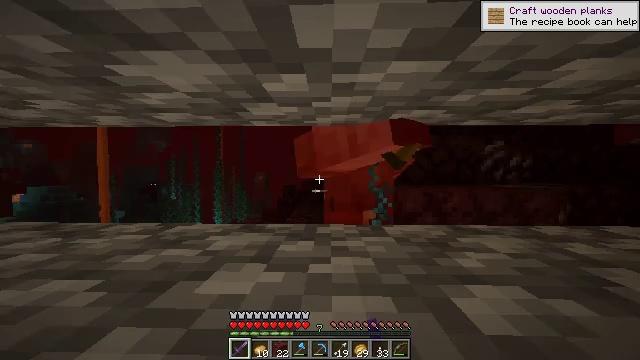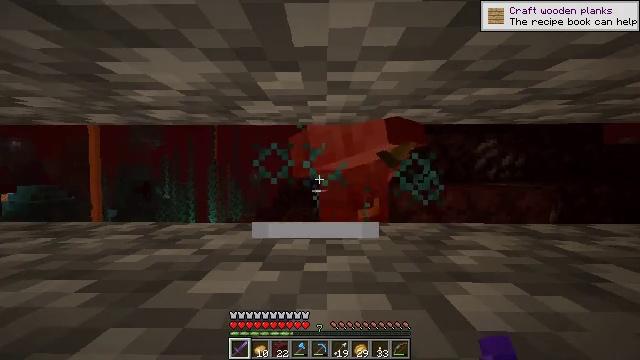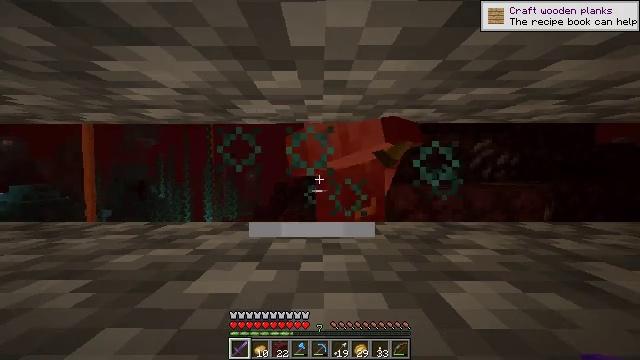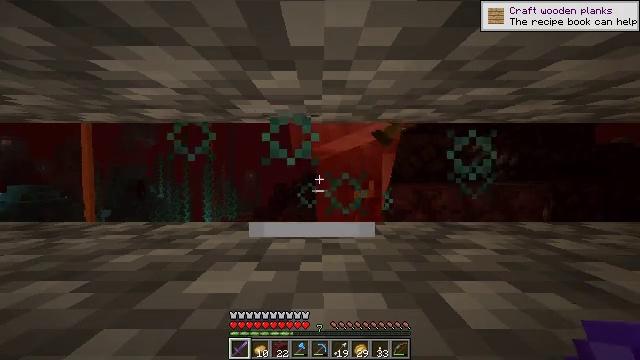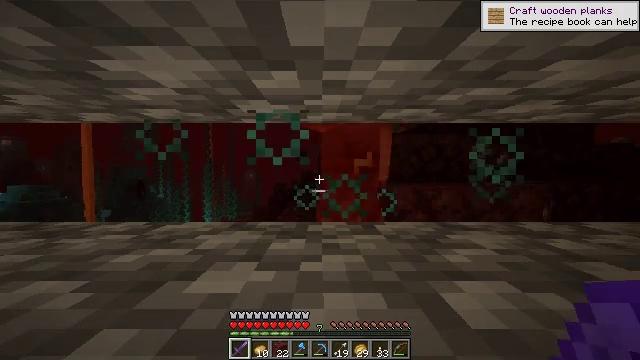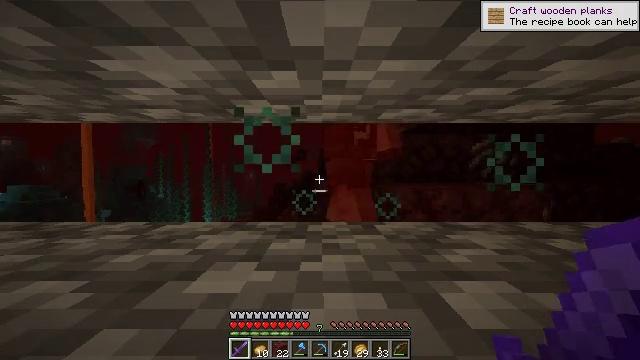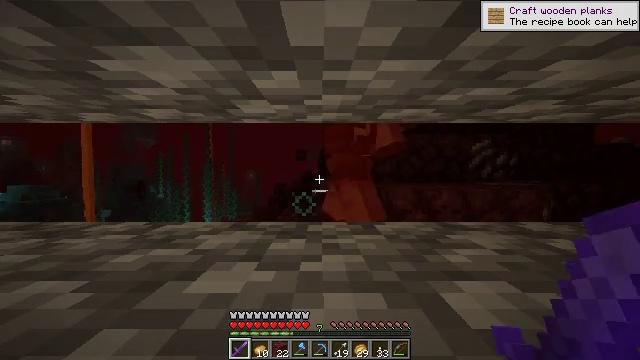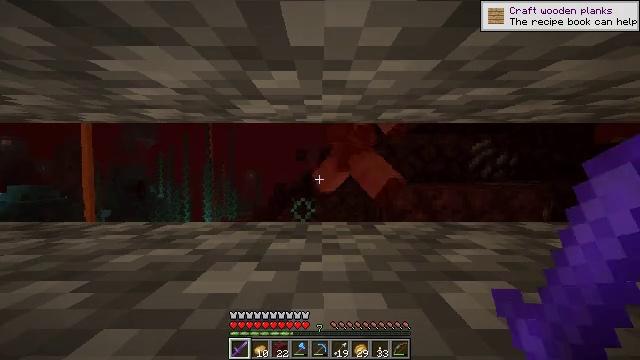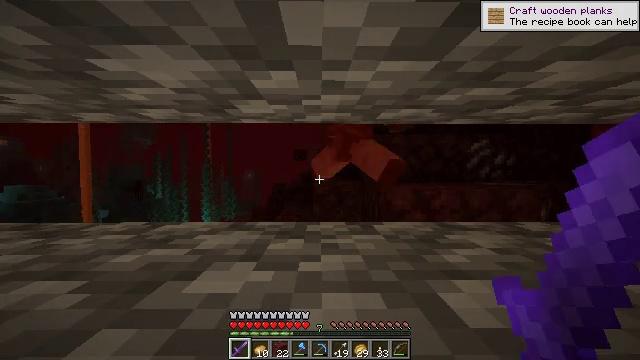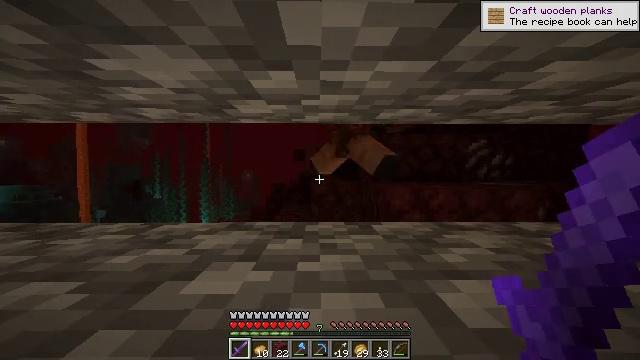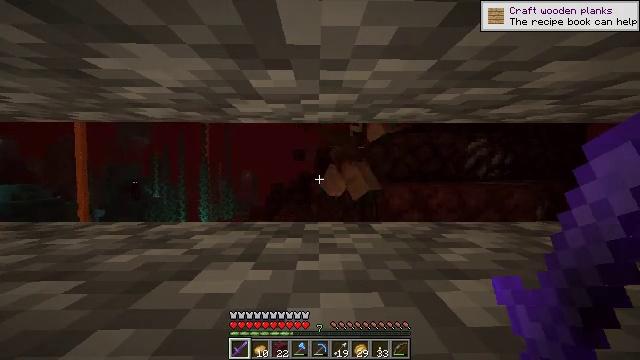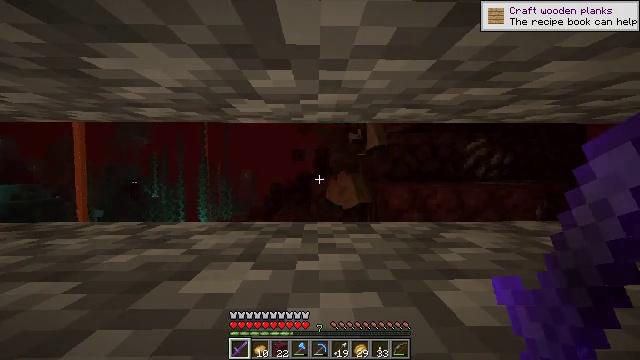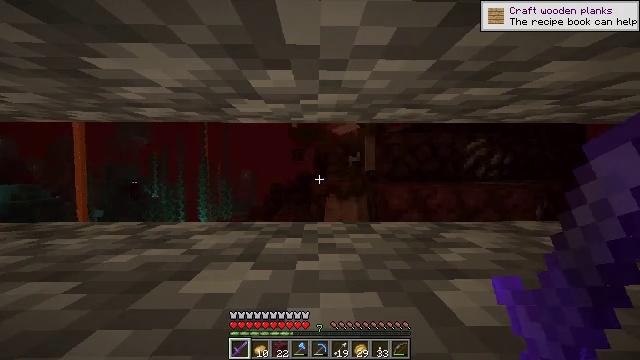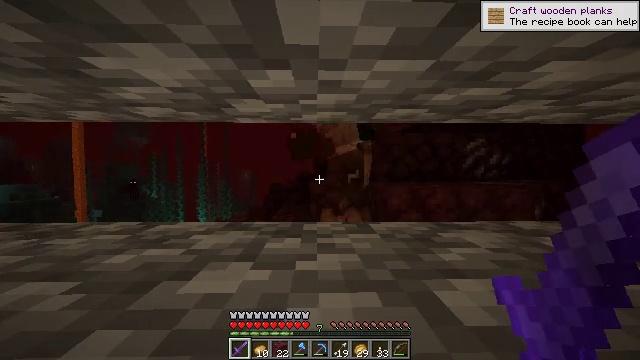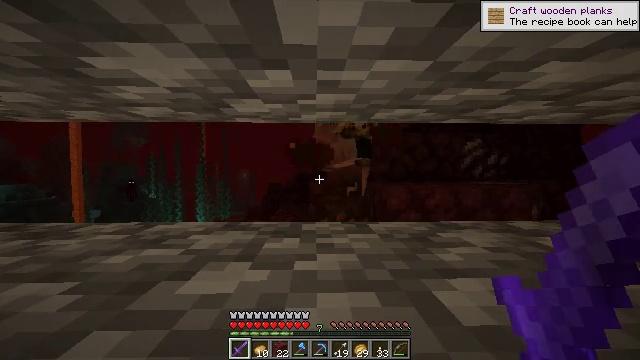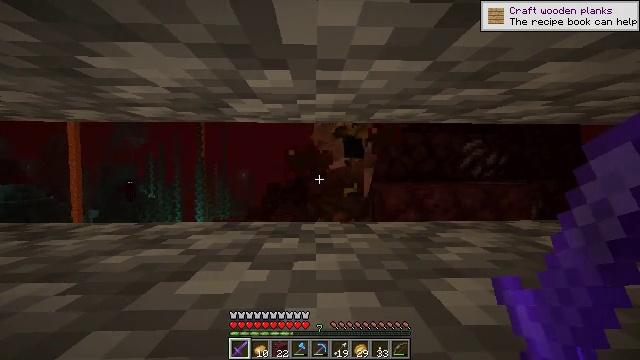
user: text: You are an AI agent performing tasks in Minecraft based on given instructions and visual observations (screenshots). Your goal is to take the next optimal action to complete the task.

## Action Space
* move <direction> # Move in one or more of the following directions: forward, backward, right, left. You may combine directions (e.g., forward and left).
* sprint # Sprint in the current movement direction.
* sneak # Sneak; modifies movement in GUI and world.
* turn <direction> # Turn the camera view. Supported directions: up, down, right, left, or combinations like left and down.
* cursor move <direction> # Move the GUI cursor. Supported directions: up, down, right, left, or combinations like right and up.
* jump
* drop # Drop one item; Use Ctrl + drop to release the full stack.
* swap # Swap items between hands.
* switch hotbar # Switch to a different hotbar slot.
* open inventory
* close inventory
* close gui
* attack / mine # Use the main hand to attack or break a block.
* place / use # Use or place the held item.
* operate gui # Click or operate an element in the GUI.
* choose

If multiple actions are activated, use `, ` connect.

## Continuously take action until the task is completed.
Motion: motion action
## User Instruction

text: Fight the piglin.
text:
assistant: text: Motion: turn right
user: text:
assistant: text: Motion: no_op
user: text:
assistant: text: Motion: no_op
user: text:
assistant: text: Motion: no_op
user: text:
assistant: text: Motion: no_op
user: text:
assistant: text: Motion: no_op
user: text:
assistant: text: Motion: no_op
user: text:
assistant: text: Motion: no_op
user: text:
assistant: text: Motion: no_op
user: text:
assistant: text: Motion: no_op
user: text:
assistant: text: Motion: no_op
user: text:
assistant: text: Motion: no_op
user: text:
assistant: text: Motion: no_op
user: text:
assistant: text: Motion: no_op
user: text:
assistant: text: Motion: no_op
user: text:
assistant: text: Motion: no_op
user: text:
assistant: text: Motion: no_op
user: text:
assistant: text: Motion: no_op
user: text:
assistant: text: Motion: no_op
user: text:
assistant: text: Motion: no_op
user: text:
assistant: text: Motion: no_op
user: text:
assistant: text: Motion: no_op
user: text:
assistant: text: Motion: no_op
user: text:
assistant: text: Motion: attack / mine
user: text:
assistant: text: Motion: attack / mine
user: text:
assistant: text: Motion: attack / mine
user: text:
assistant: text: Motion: no_op
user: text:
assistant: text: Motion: no_op
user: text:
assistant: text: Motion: no_op